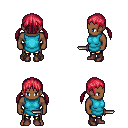
a pixel art fantasy rpg character, male body template, human, dark skin, teal tunic, gold greaves, ruby red twin-tailed hairstyle, maroon shoes, dagger, four views (front, back, left, right), 2x2 character sprite sheet, small pixel art, hard edges, no anti-aliasing